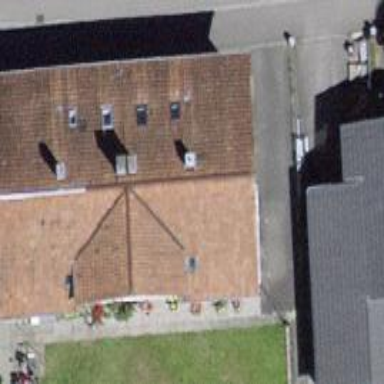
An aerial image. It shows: Semidetached house with gabled roof made of roof tiles.